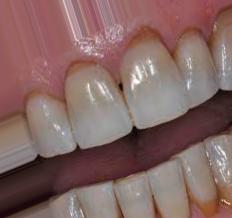
Condition: Tooth Discoloration